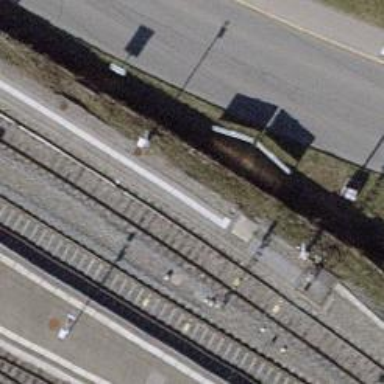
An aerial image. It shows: Siding railway track with electrified contact line.